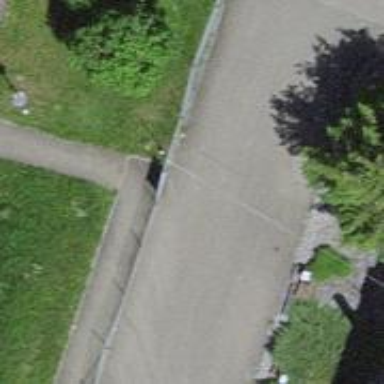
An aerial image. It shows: Footway surfaced with paving stones.